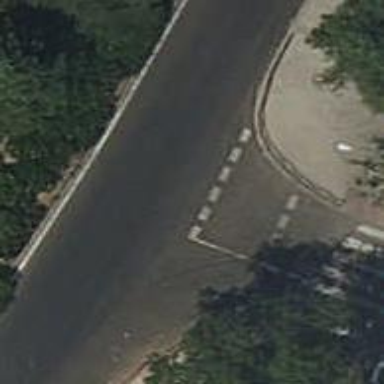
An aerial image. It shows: Road with "give way" sign.